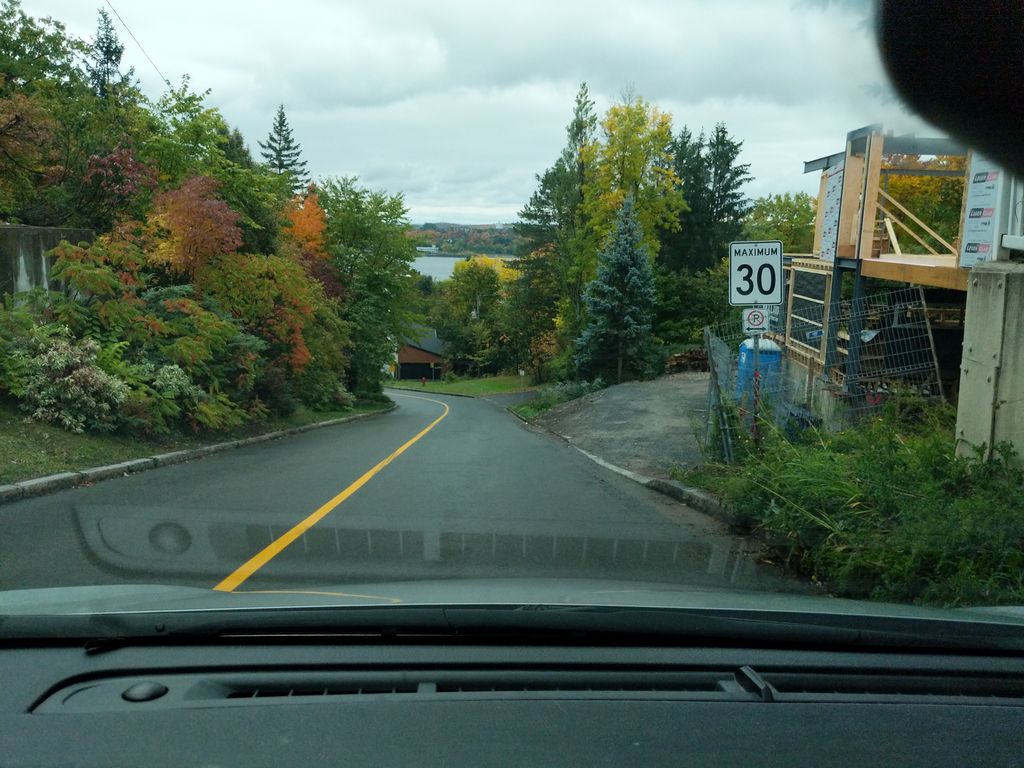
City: quebec_city